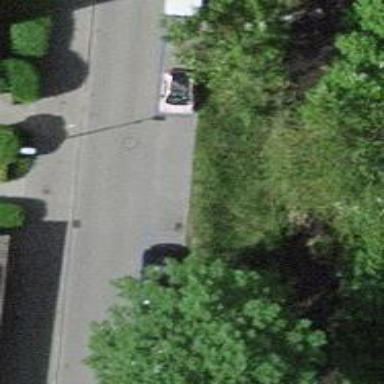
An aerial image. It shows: Residential road with asphalt surface. Sidewalk is present on the left side.